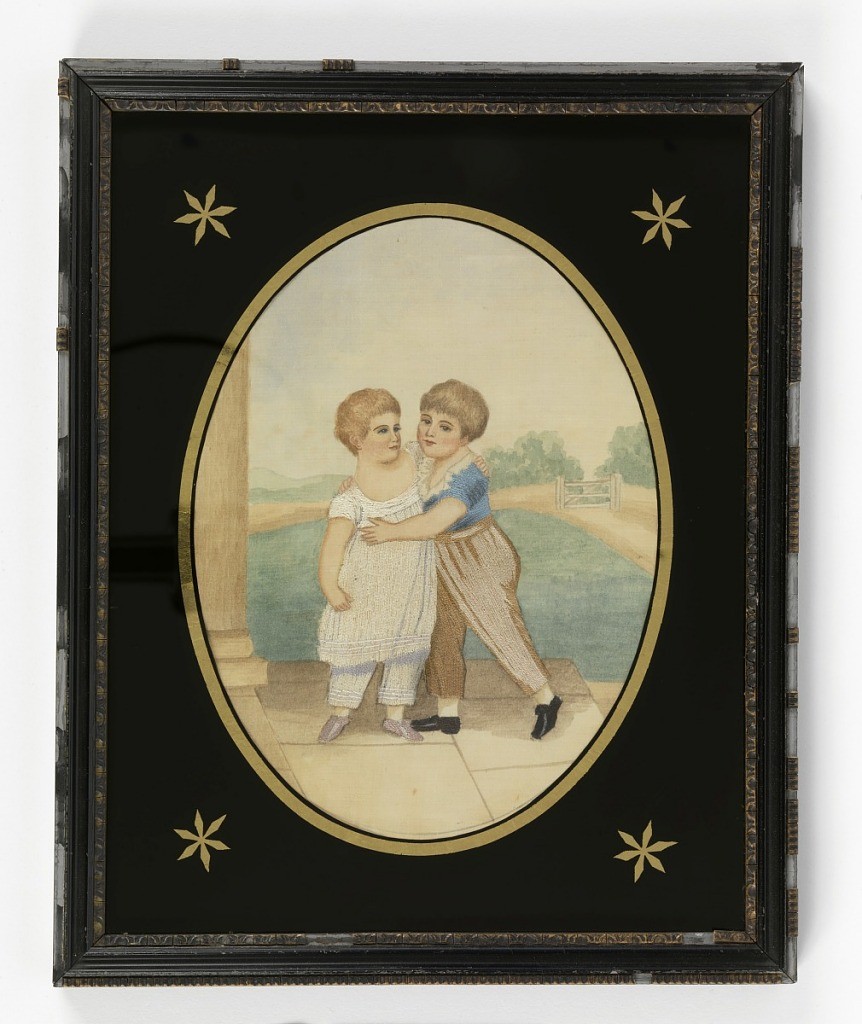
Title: Embroidered picture
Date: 1815–25
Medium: silk embroidery with paint on silk foundation Technique: embroidered in stem stitch on a satin foundation
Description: Picture of two small boys embracing each other on the steps of a building in a rural landscape in pastel colors. Only the boys clothing is embroidered, the rest is painted. Framed, with a black eglomisé mat in oval shape with gold stars in corners.